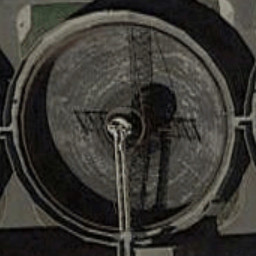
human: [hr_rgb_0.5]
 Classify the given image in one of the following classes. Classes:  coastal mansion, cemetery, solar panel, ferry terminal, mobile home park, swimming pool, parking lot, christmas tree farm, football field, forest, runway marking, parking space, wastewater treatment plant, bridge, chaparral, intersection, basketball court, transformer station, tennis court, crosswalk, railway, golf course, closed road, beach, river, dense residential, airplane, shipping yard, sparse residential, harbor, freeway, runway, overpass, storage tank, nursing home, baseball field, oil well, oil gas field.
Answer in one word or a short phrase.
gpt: wastewater treatment plant